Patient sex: M
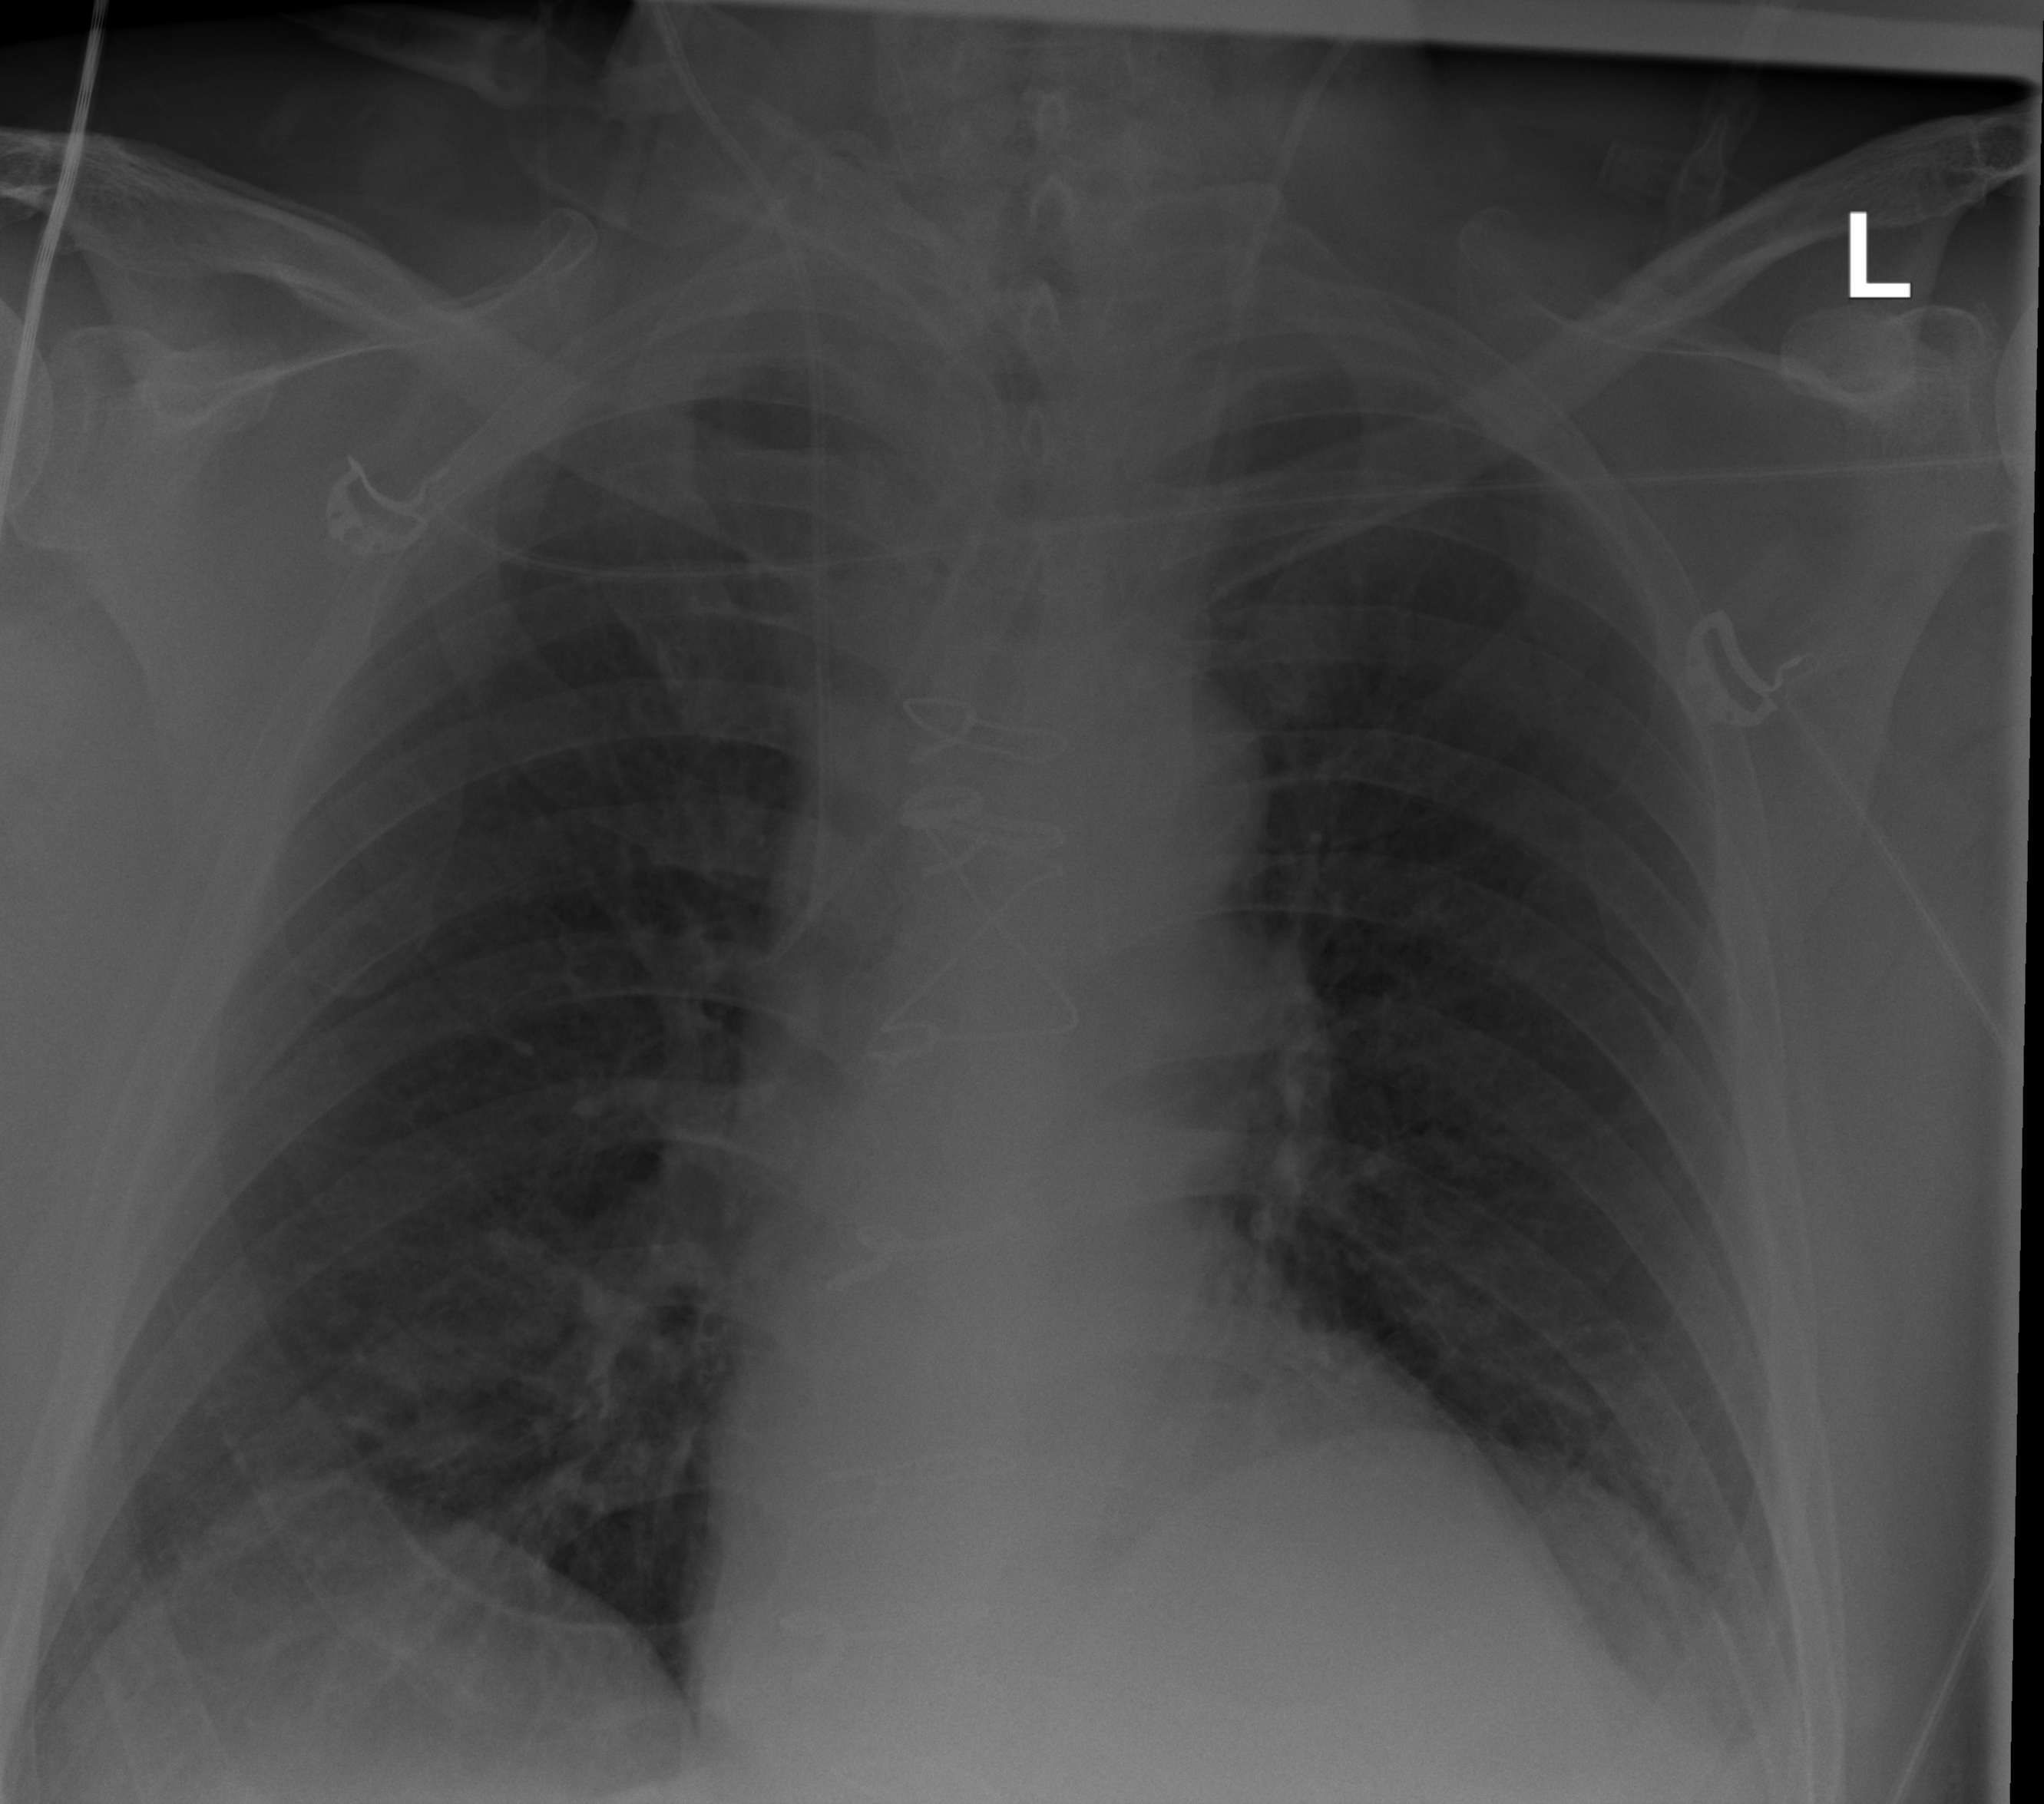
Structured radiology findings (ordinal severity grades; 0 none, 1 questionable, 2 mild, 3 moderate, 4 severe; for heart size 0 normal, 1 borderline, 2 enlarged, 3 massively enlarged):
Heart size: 0
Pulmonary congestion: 0
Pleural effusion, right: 0
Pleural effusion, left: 1
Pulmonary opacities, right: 0
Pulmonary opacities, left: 0
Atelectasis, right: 0
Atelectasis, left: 1